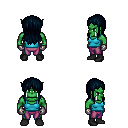
a pixel art fantasy rpg character, male body template, orc, green skin, teal pirate shirt, magenta pants, raven unkempt hairstyle, metal gloves, black shoes, four views (front, back, left, right), 2x2 character sprite sheet, small pixel art, hard edges, no anti-aliasing